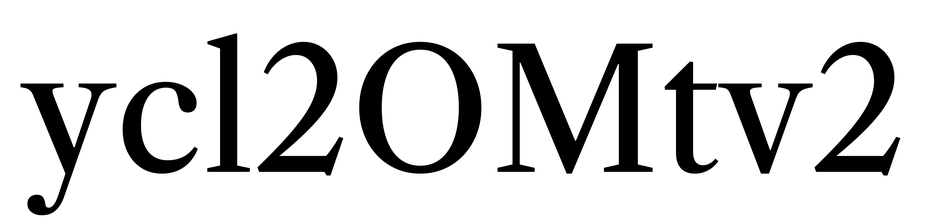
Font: LibreCaslonText_Regular